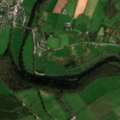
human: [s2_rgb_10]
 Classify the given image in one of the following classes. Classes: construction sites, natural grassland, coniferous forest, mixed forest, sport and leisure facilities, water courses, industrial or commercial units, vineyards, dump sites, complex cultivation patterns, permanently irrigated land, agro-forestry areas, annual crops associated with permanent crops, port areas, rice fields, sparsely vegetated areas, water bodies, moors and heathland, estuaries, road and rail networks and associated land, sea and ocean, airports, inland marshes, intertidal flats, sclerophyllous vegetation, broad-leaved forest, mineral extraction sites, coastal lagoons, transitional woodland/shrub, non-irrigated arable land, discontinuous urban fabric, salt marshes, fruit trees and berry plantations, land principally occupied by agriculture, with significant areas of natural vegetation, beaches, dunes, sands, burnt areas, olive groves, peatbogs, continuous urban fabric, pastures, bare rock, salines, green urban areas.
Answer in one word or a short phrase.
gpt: pastures, mixed forest